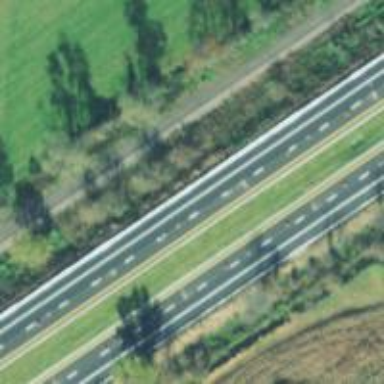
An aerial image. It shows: Trunk highway with expressway features.